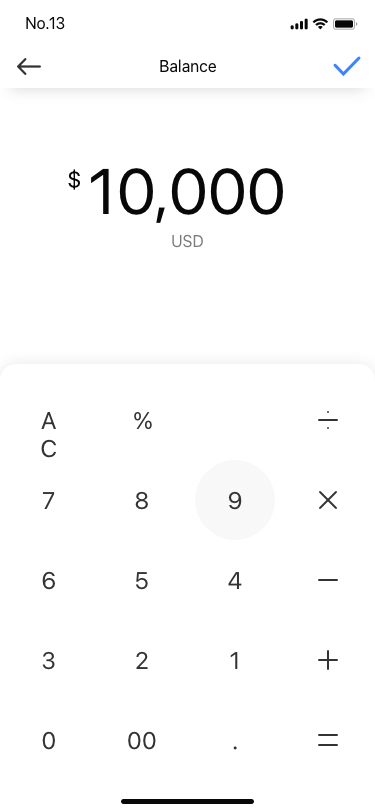
Text in this UI design:
AC
0
6
7
3
4
9
1
%
00
5
8
2
10,000
$
USD
Balance